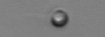
Label: nanoplankton_mix